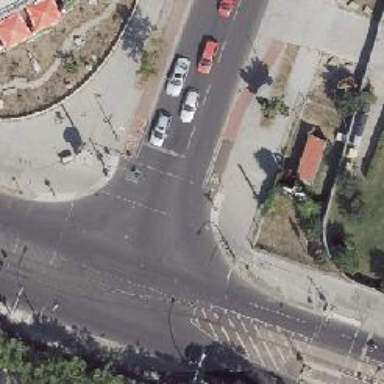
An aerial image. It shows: Road with traffic signals.